Question: This is my HTML and jQuery Code. When I click the button, I don't get any response from the browser.
'''
<html>
<head>
<title>jQuery Test</title>
<script type="text/javascript" src="js/jquery.js"></script>
<script type="text/javascript" src="js/toggle.js"></script>
</head>
<body>
<input type="submit" value="button">
</body>
</html>
'''
jQuery
'''
$(':submit').click(function() {
// Act on the event
$('submit').attr('Please wait', 'value')
});
'''
The online tutorial I was following.

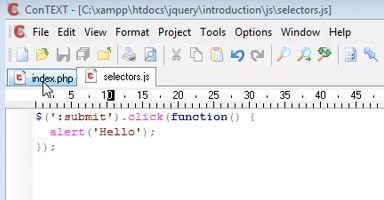
Answer: You should refer to '$(this)' inside your callback:
'''
$(':submit').click(function() {
// Act on the event
$(this).attr('value', 'Please wait')
});
'''
Anyway, an '<input>' is a part of a '<form>' element - you should bind the 'submit' event of the form itself, and not a single element.
If you just want a button, stick with '<button>'.